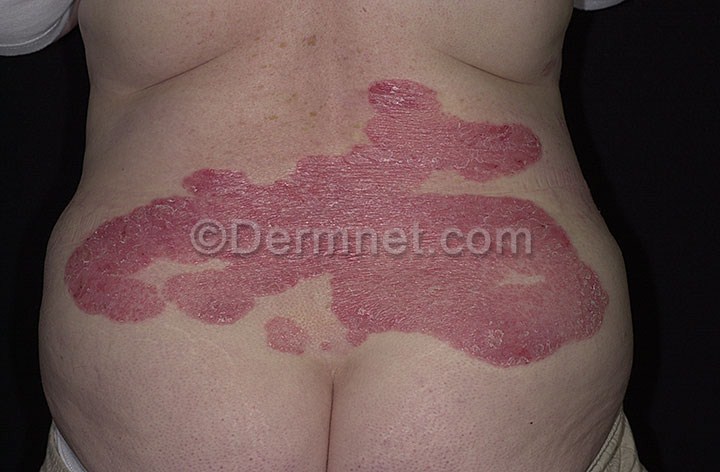
Disease: Psoriasis pictures Lichen Planus and related diseases